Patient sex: M
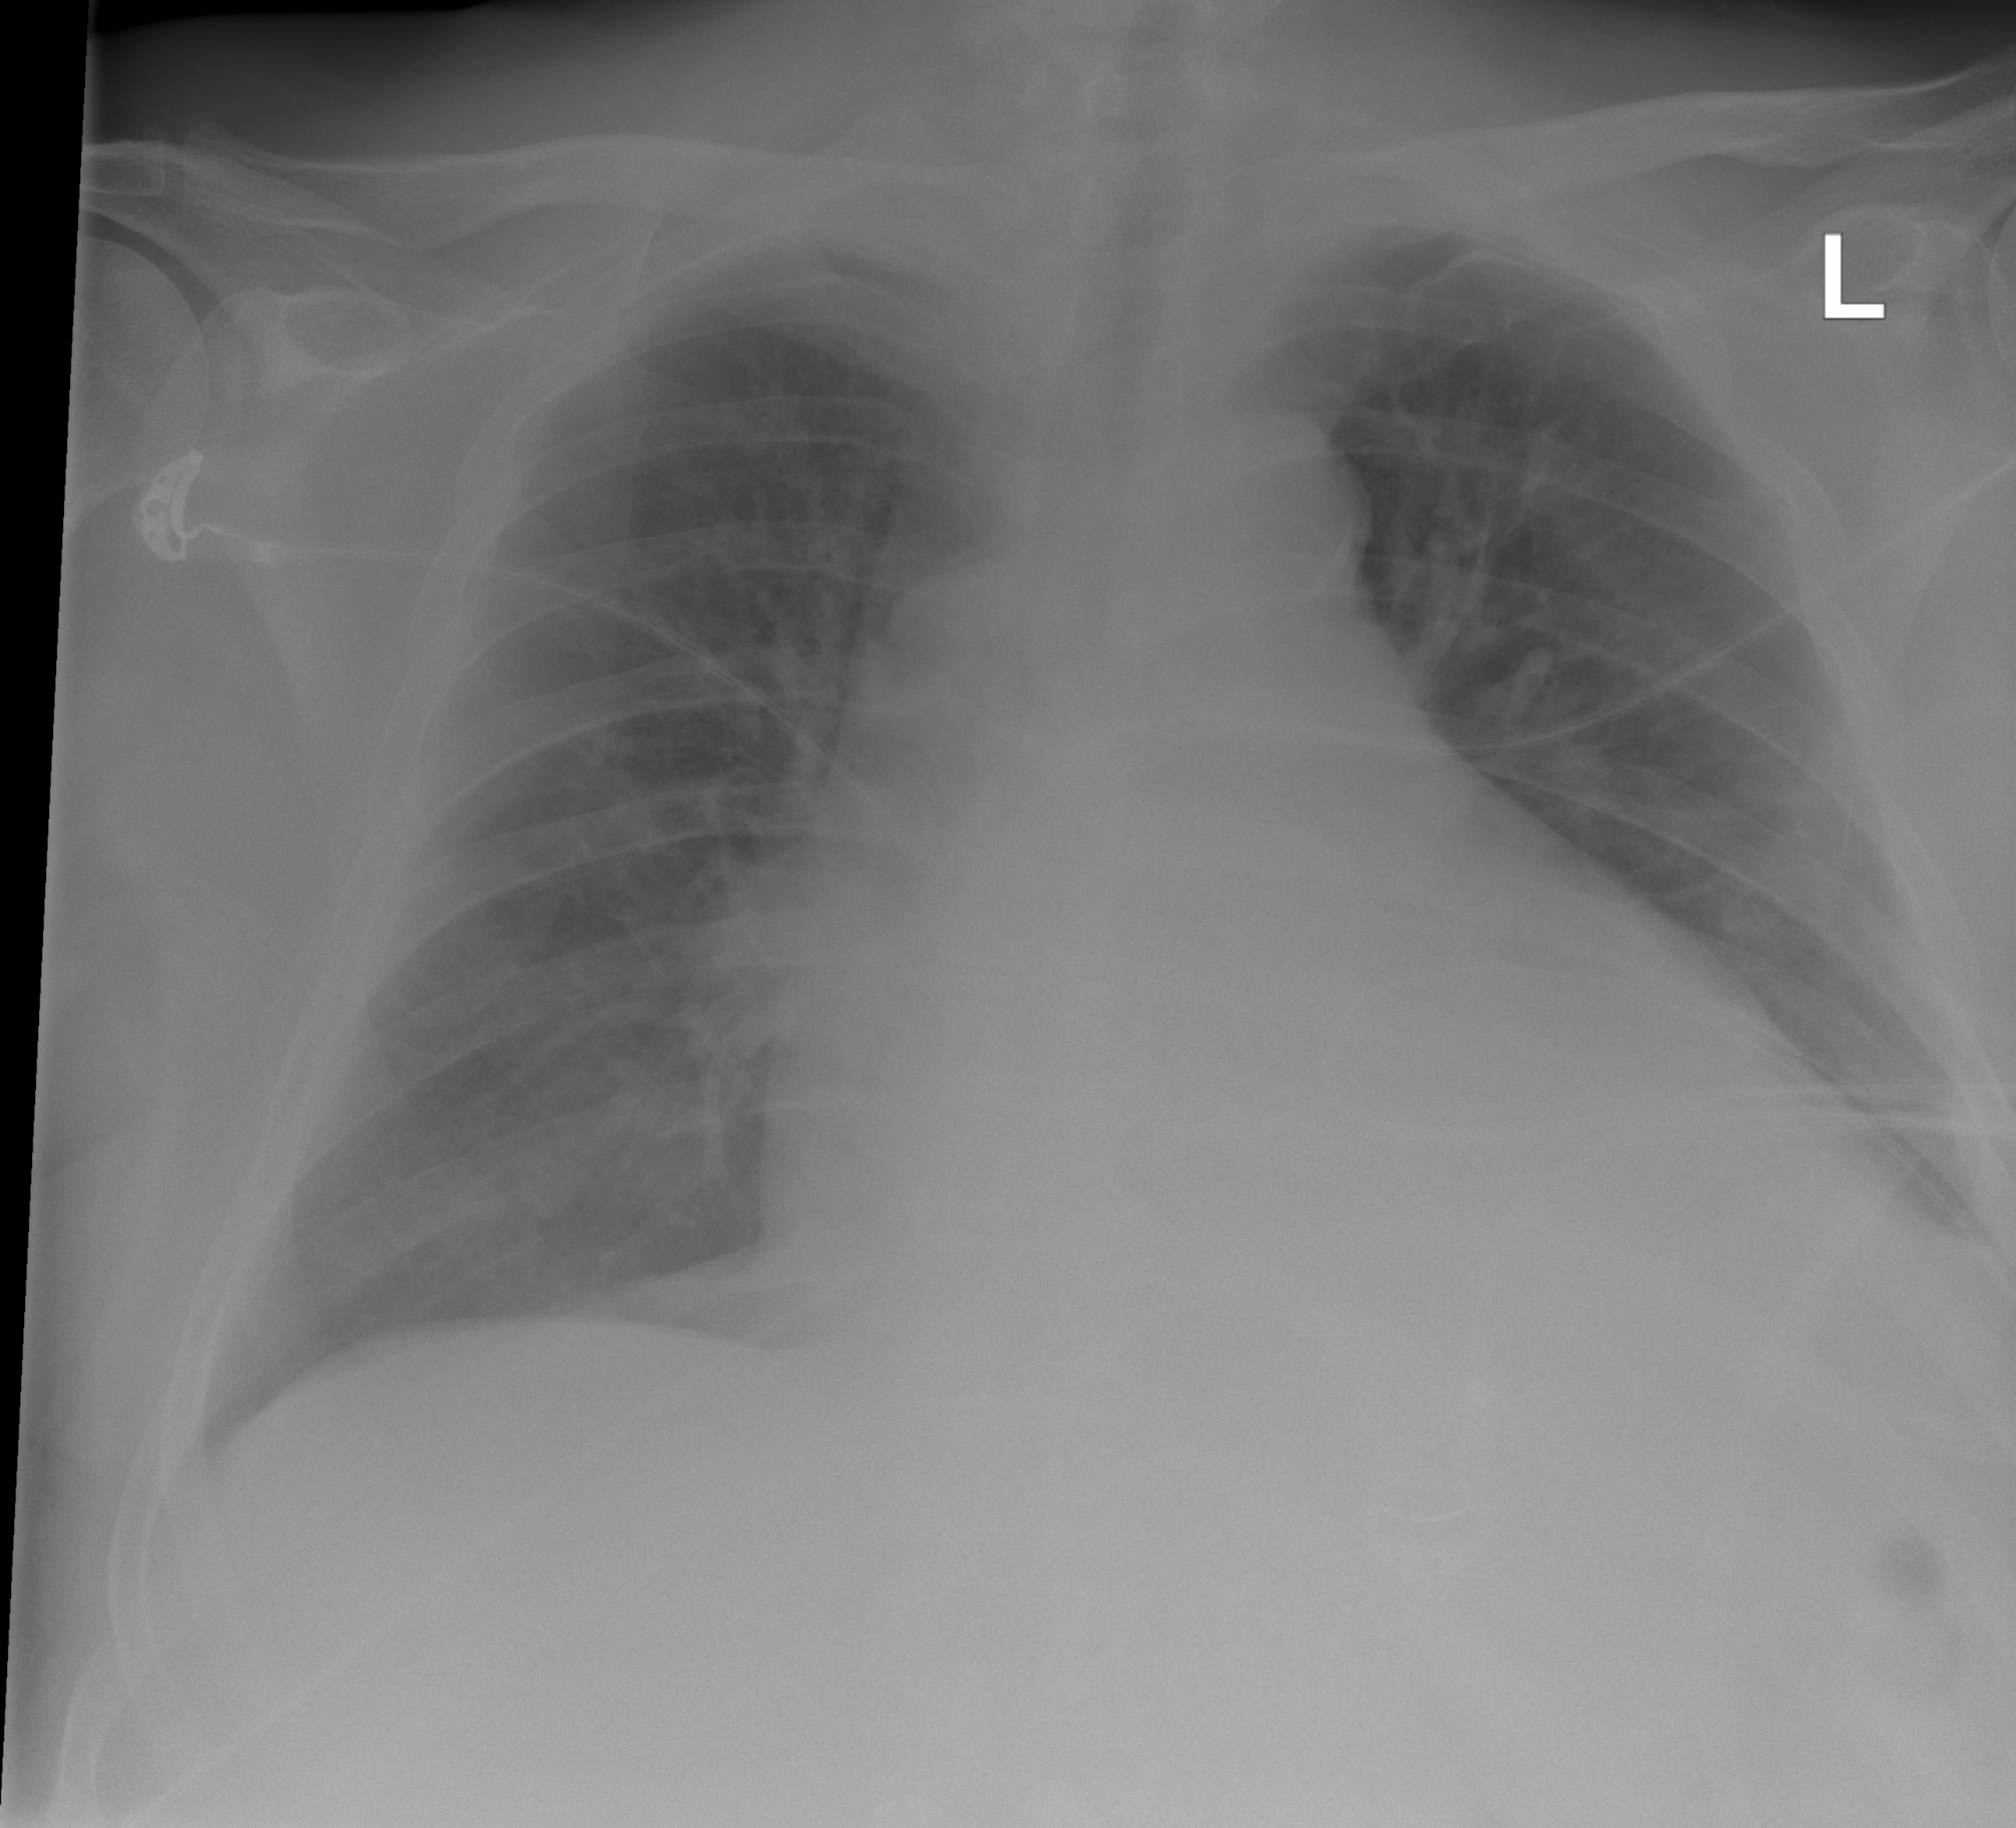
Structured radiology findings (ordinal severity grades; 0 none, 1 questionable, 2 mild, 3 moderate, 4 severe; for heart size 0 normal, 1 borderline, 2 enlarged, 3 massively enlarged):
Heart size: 3
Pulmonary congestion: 0
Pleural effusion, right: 0
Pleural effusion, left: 1
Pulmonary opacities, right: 0
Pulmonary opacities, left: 0
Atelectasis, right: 0
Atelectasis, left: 2